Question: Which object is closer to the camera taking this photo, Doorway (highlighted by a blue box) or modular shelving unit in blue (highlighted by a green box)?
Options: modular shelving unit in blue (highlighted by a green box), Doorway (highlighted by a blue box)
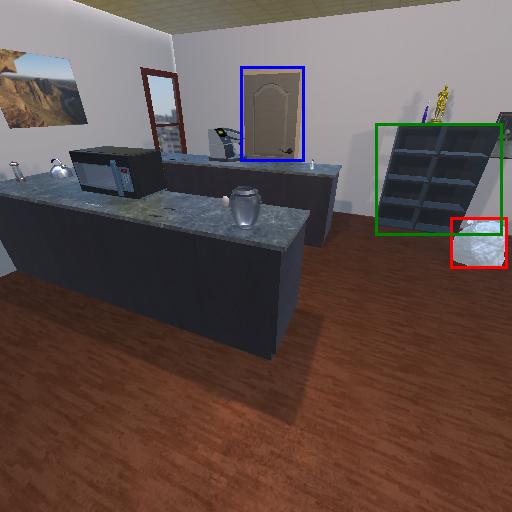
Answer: modular shelving unit in blue (highlighted by a green box)